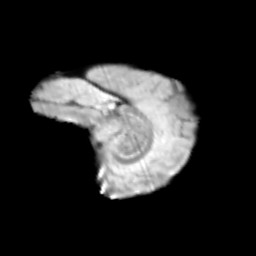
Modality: T2w
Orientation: sagittal
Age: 11
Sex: male
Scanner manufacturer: siemens
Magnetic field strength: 3 T
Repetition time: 3.8 s
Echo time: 0.07 s